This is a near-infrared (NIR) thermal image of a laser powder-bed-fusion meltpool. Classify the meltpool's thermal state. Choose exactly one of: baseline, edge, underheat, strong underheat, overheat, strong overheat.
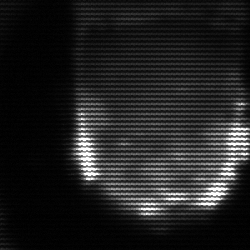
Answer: baseline